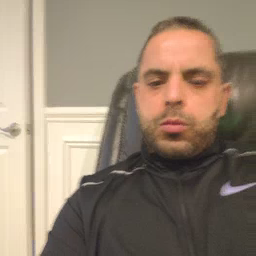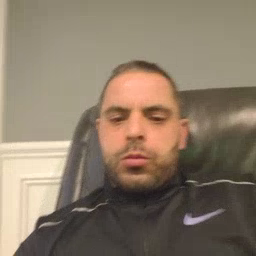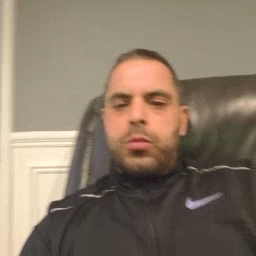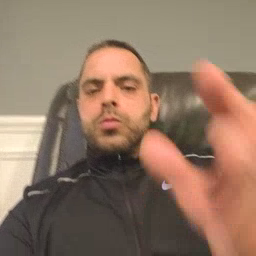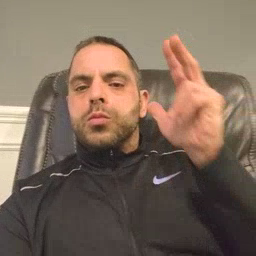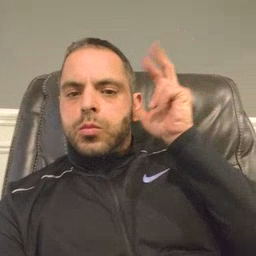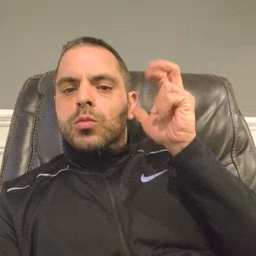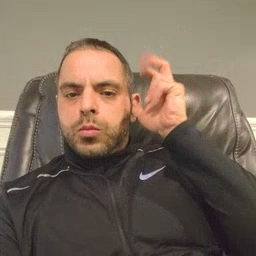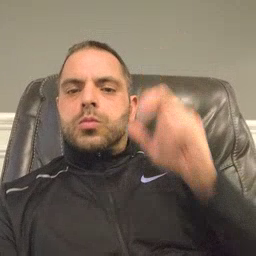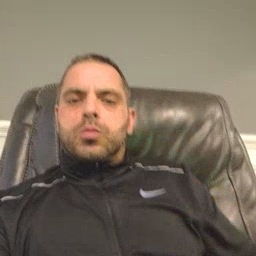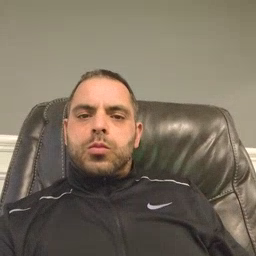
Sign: hear